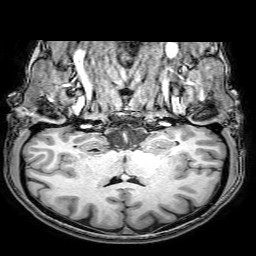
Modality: T1w
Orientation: sagittal
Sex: female
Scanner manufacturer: philips
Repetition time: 0.008277 s
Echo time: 0.00383 s